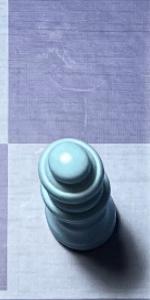
Label: Queen_White